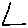
Label: triangle